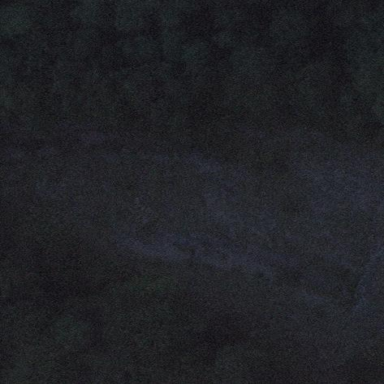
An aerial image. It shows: Natural scree.